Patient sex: F
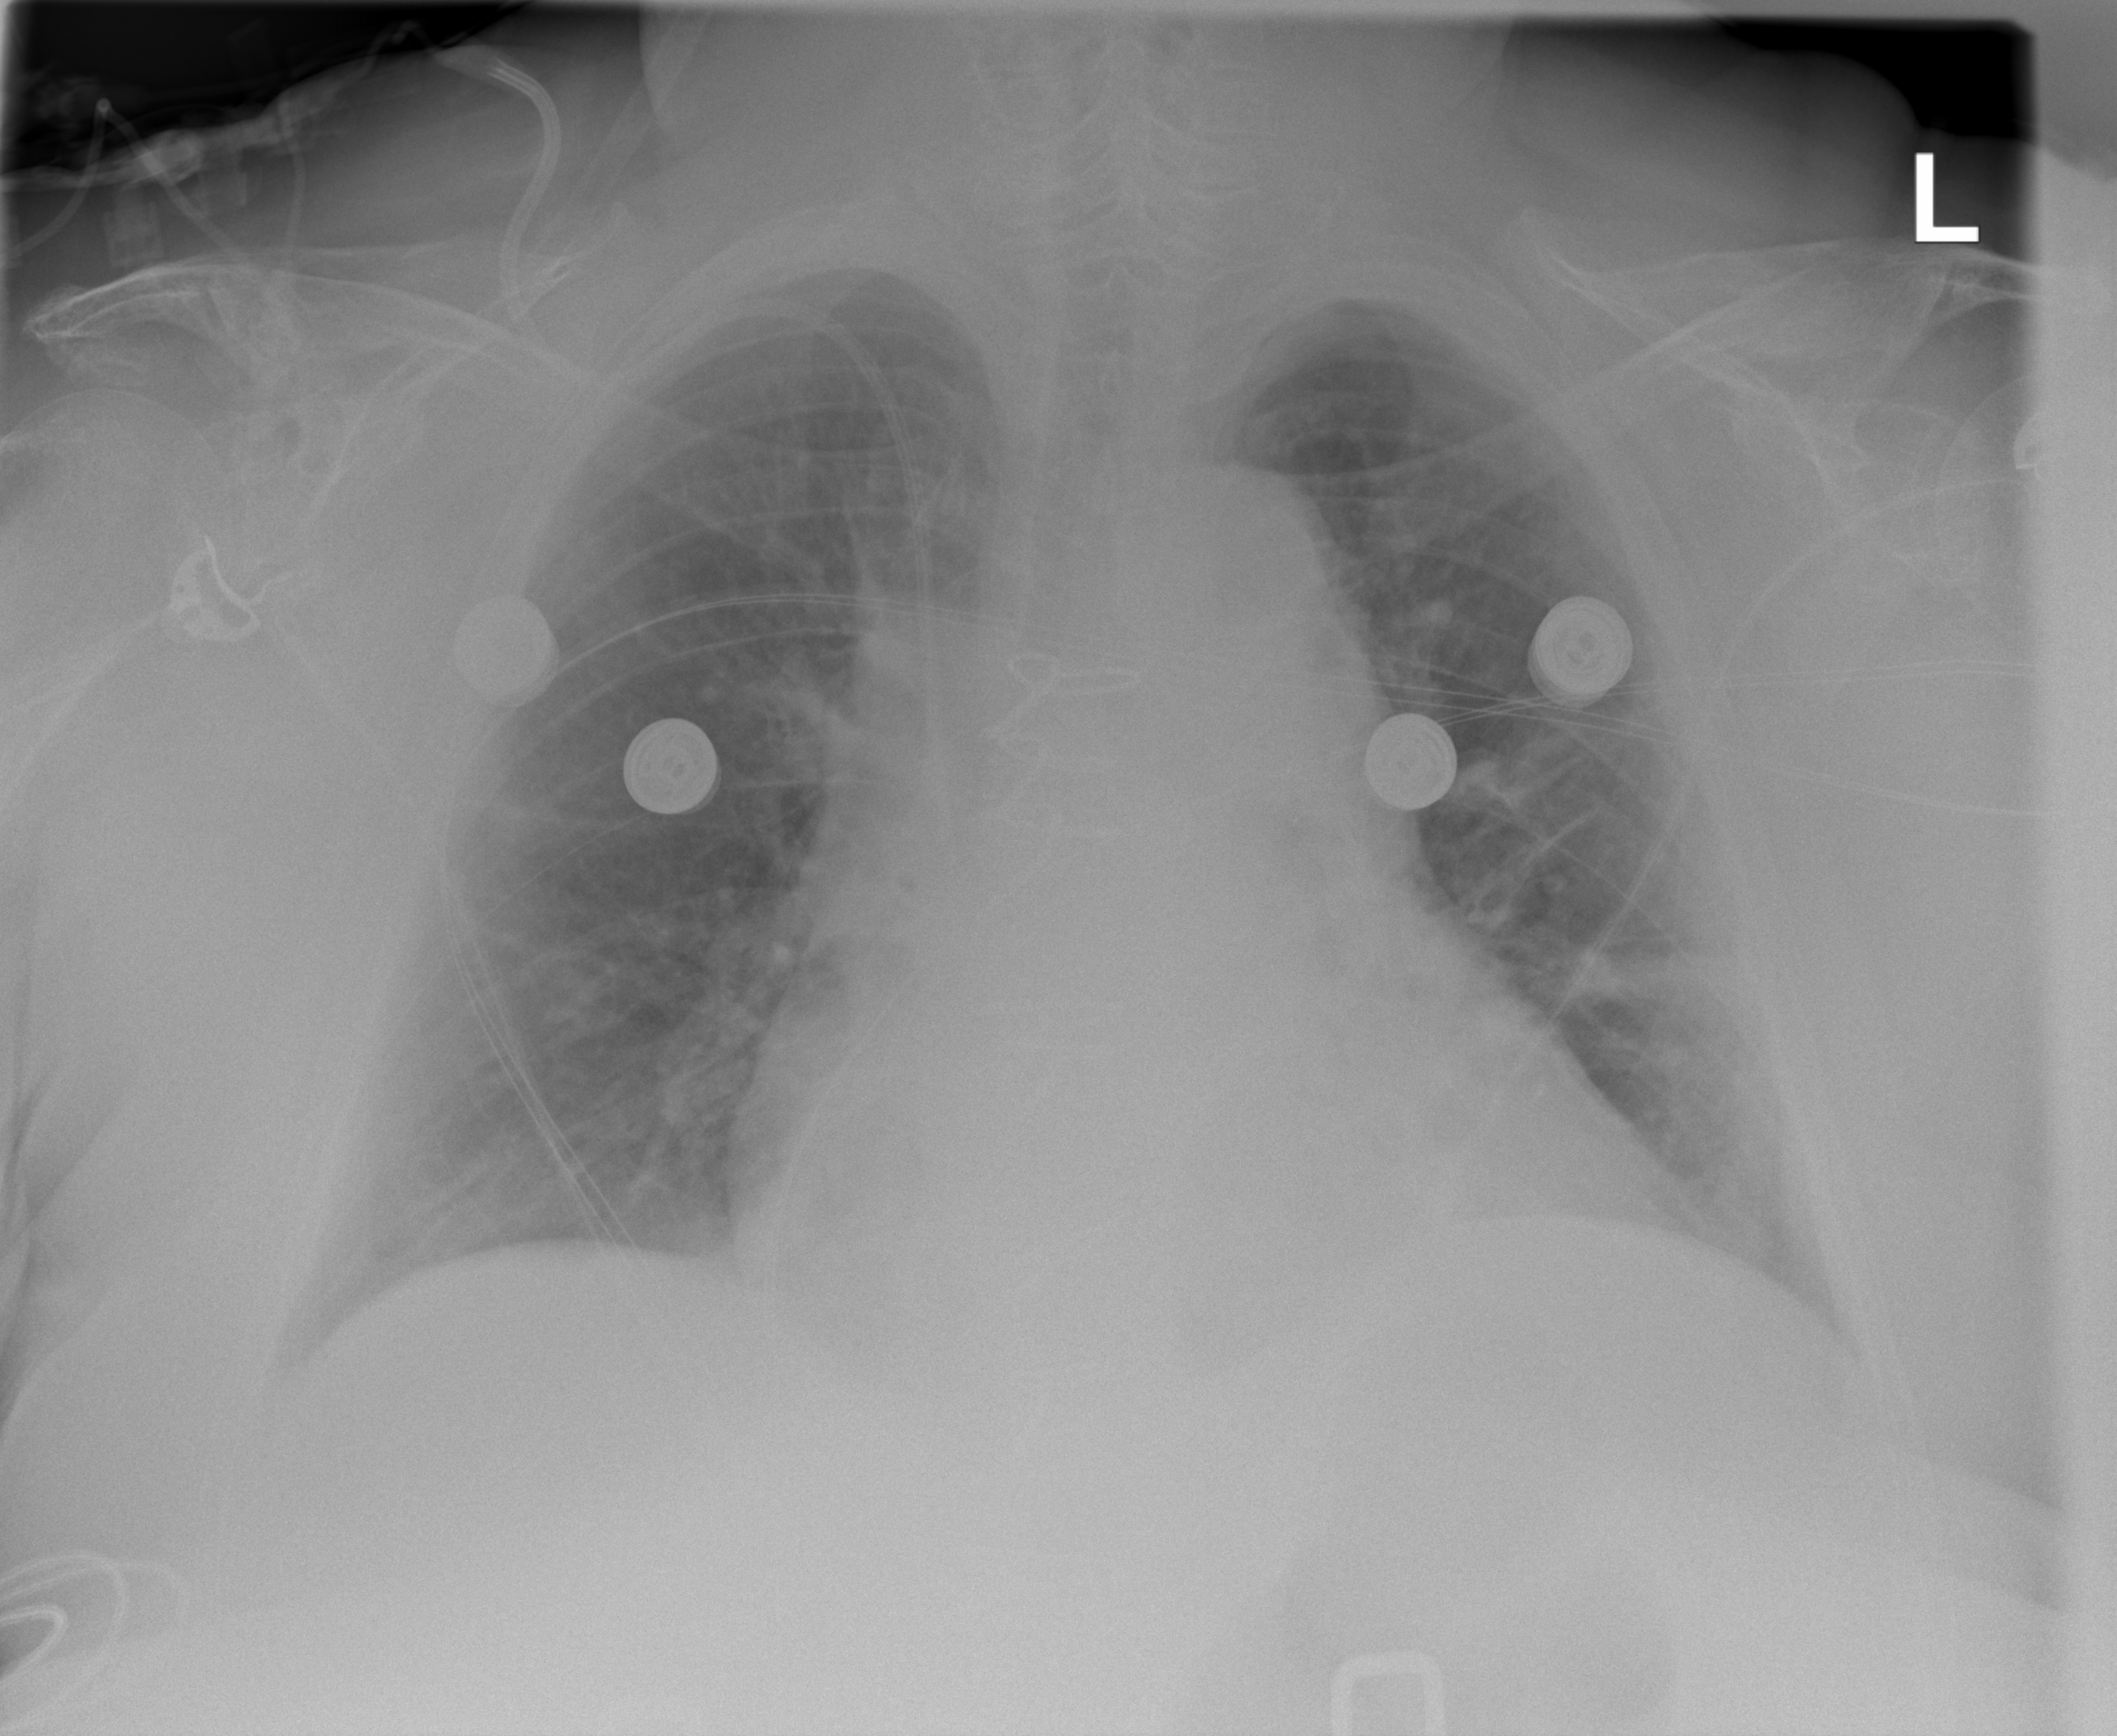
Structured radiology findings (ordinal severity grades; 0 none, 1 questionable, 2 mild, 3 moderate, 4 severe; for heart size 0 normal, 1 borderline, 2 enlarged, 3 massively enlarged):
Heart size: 2
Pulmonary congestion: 2
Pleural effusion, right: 0
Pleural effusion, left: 0
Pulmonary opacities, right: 0
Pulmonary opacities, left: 0
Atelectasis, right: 1
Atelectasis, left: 2